Interaction volume radius: 5 \u00c5
Interaction volume height: 15 \u00c5
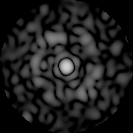
Disorder parameter: 0.8069